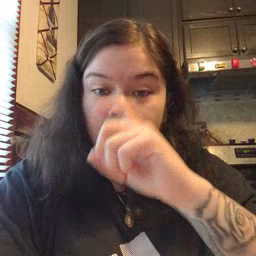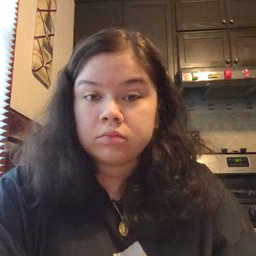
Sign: doll